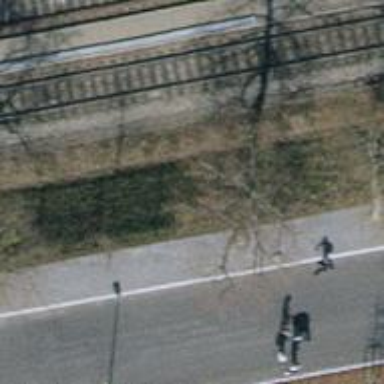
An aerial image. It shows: Avenue lined with trees.